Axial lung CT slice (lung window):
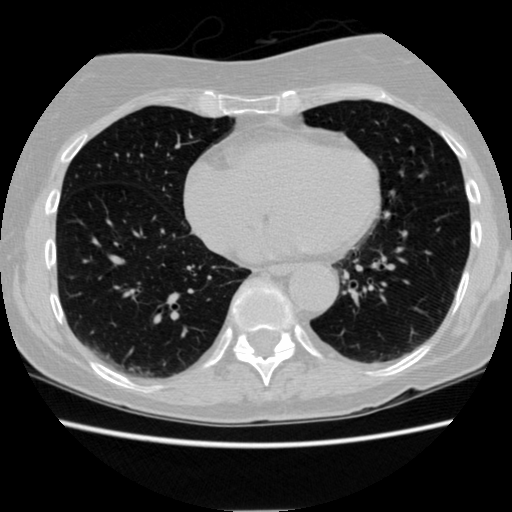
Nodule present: no